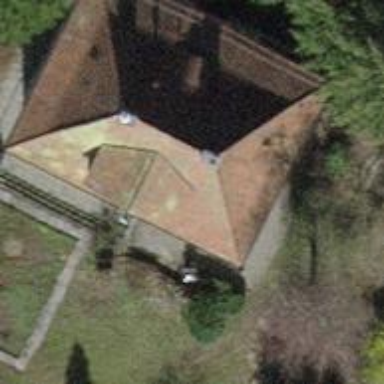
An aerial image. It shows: Building with tile roof.